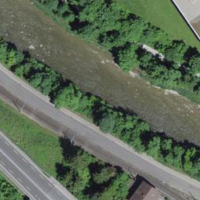
EUNIS habitat code: 15
Species observed at this site:
Ajuga reptans